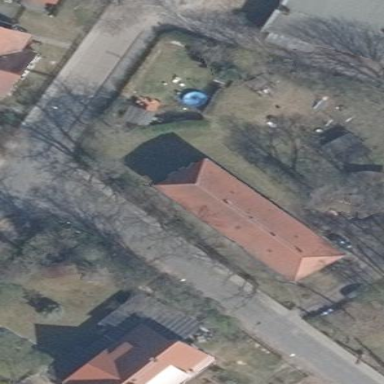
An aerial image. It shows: Gabled residential building with roof in light beige color.